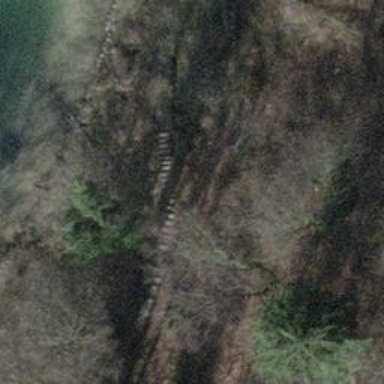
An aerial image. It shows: Road with steps.